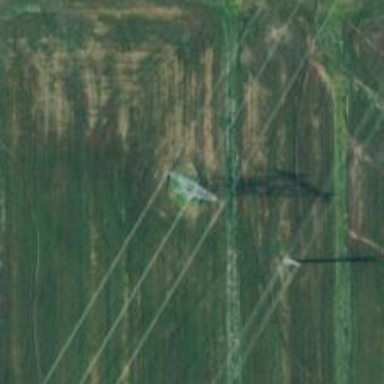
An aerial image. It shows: Lattice structure tower.